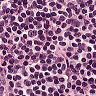
Metastatic tissue present: no